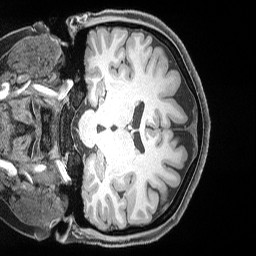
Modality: T1w
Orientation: coronal
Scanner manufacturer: siemens
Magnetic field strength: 3 T
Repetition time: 2.53 s
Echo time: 0.00169 s